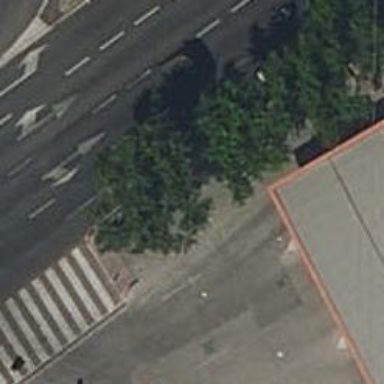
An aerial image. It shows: Kerb barrier.